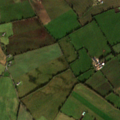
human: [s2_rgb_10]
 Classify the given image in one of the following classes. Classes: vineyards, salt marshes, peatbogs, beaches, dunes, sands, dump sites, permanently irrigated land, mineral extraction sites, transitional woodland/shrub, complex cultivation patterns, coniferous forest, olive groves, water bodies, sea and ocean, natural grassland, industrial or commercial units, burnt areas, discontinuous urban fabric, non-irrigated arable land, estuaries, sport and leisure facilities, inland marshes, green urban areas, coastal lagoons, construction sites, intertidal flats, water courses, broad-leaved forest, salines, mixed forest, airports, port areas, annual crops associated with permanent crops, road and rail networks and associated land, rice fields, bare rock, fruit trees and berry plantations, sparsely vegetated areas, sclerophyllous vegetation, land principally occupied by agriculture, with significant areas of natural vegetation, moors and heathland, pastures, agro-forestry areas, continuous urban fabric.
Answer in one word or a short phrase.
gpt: non-irrigated arable land, pastures